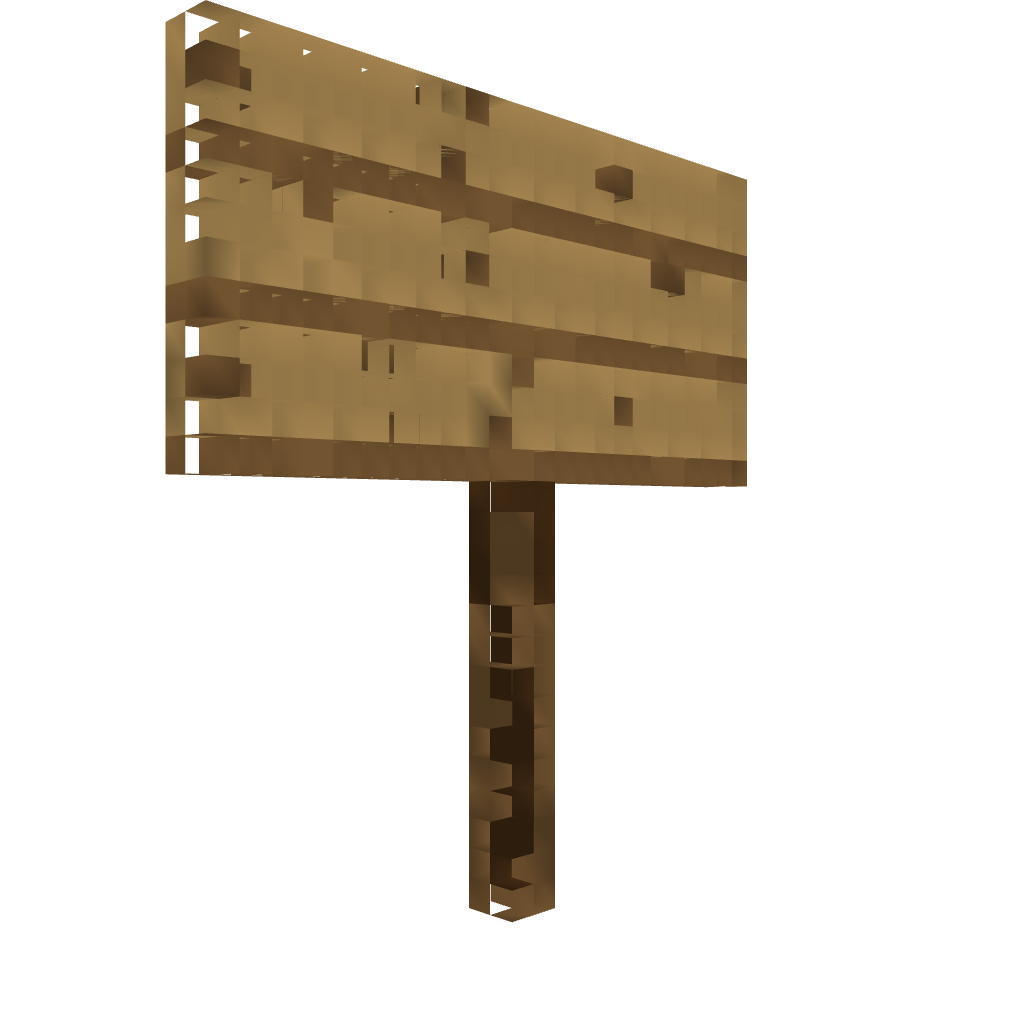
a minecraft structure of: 3D Lol Sign